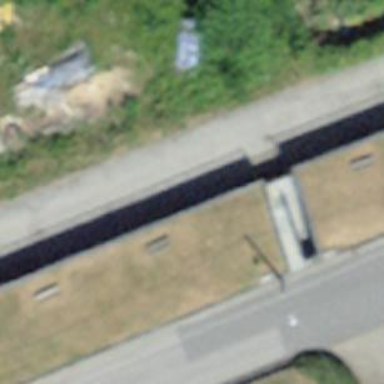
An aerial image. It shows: Group of garages.